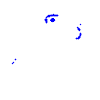
Particle: proton